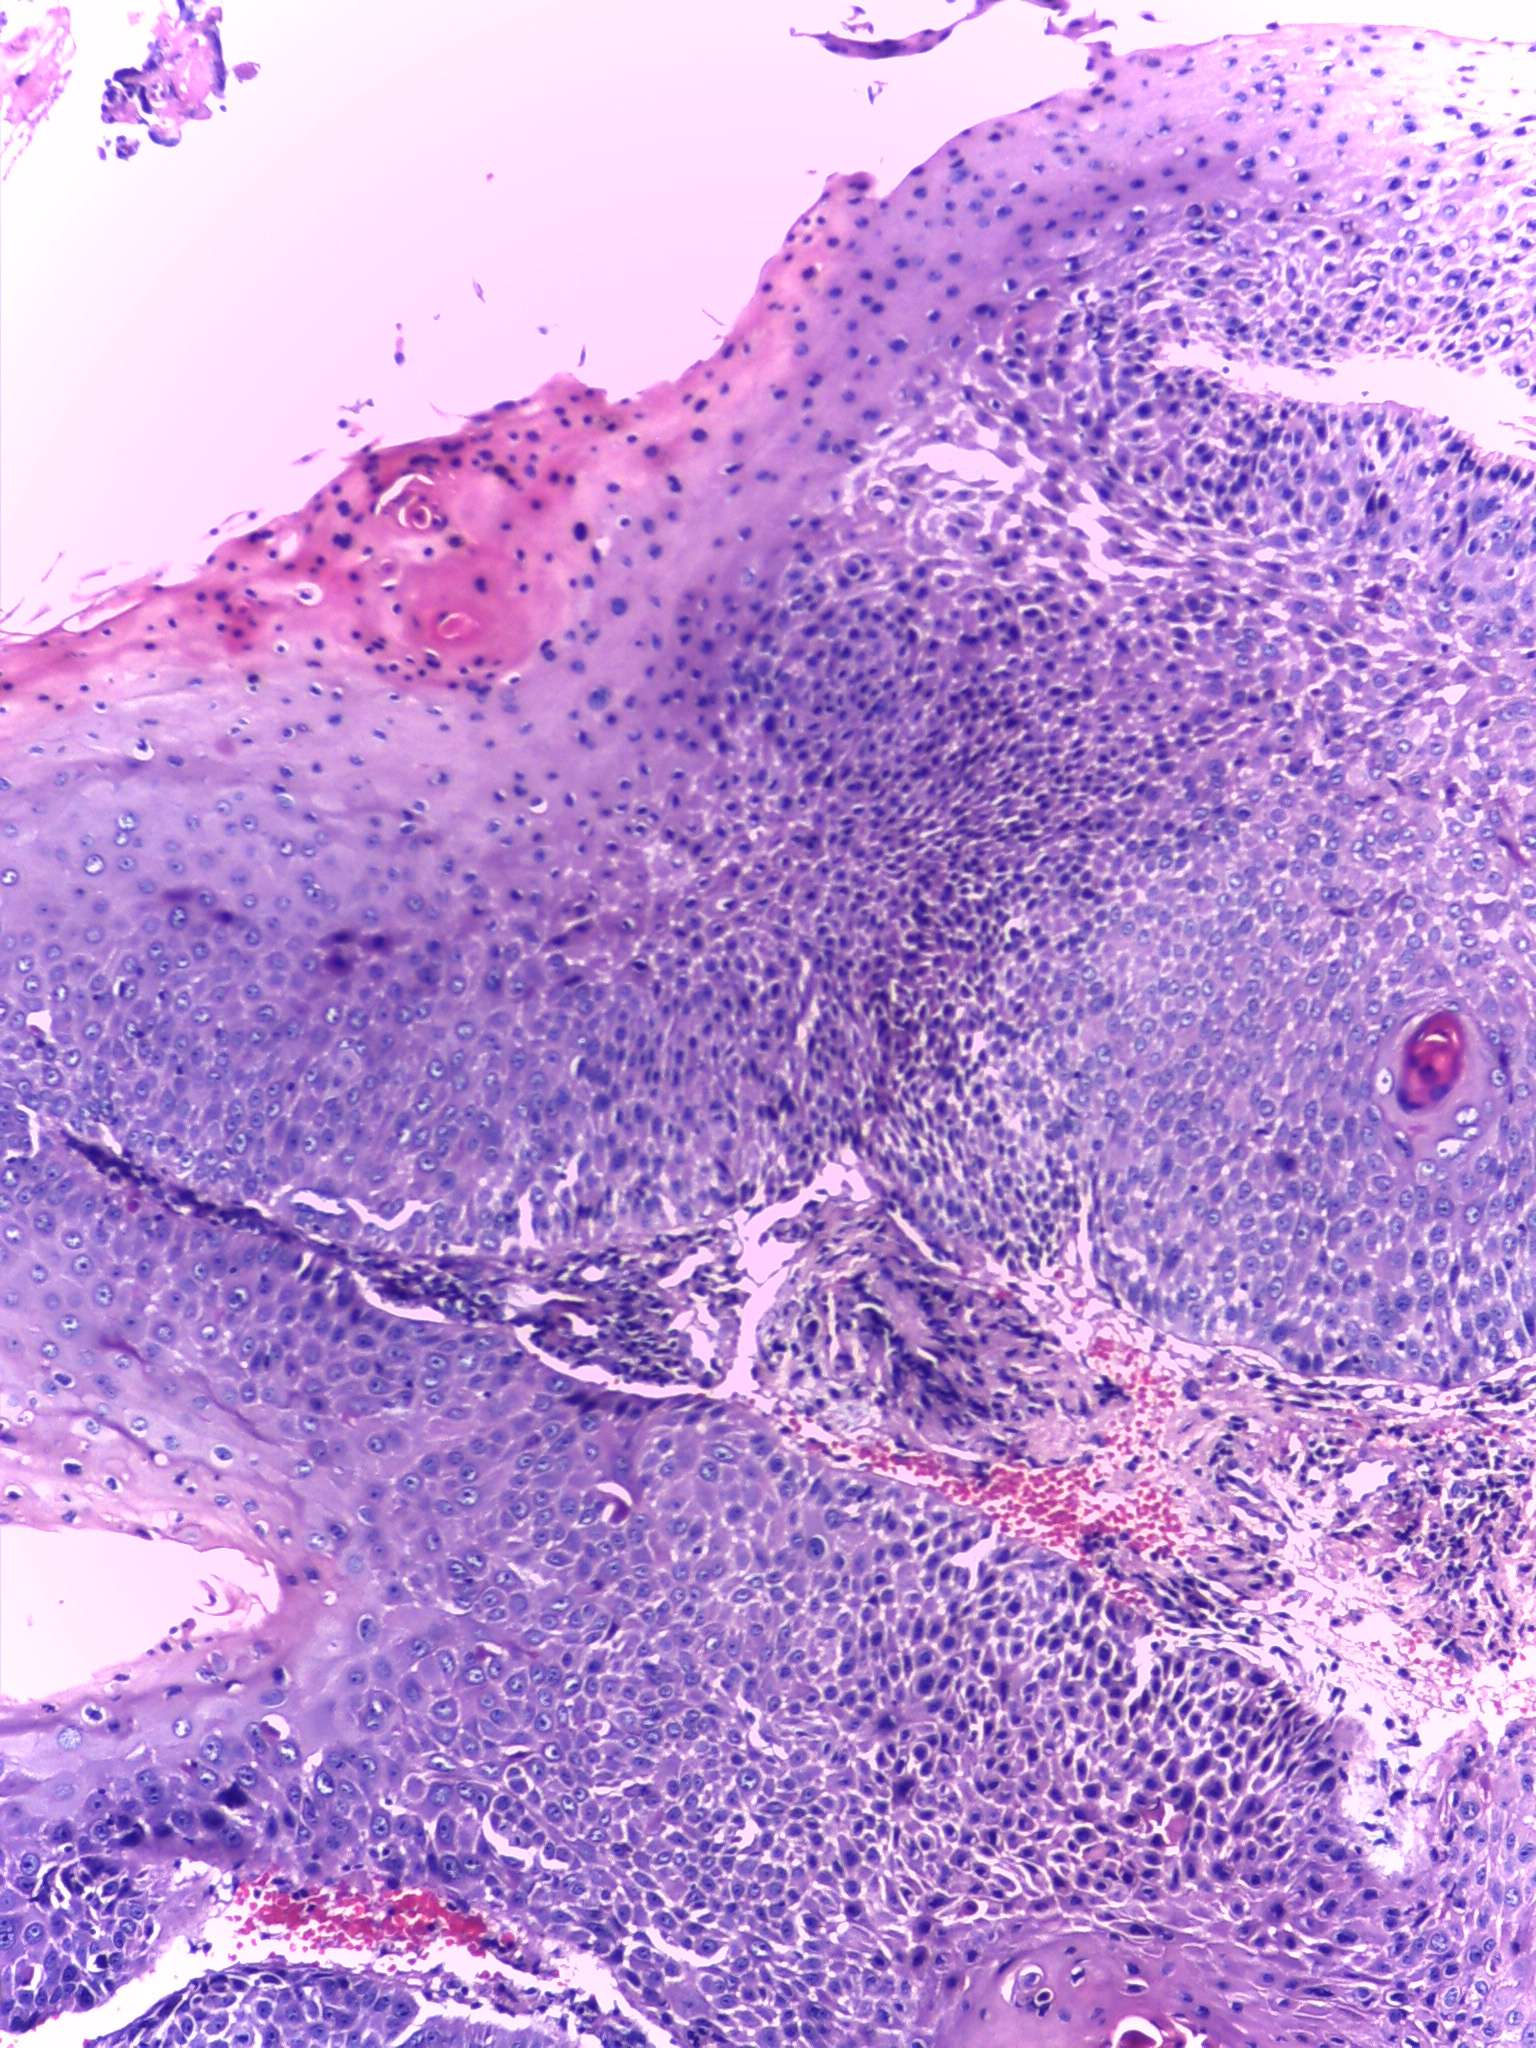
Diagnosis: OSCC